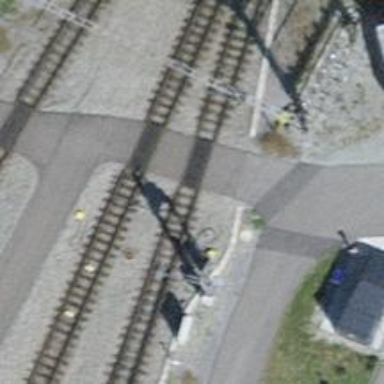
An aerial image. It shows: Railway level crossing.